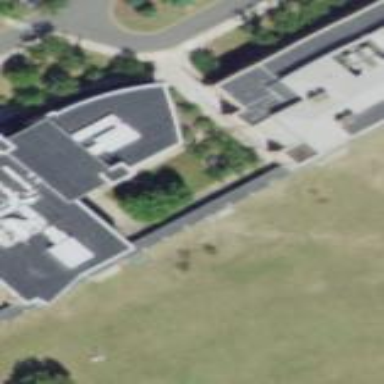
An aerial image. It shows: University building.